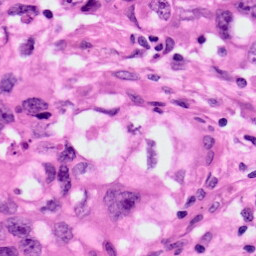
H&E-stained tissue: Lung